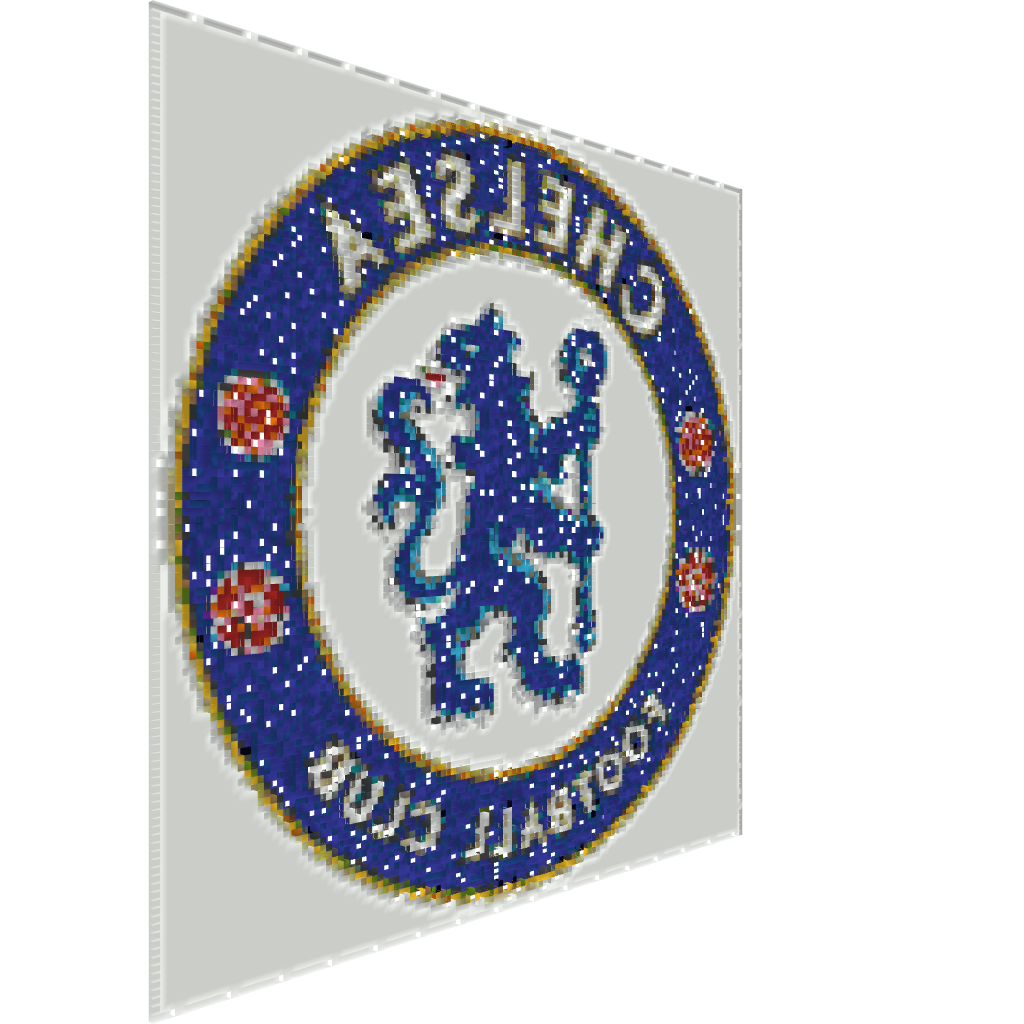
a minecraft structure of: Chelsea Badge Pixel Art